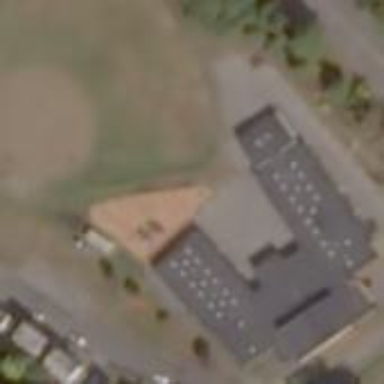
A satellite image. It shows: School.